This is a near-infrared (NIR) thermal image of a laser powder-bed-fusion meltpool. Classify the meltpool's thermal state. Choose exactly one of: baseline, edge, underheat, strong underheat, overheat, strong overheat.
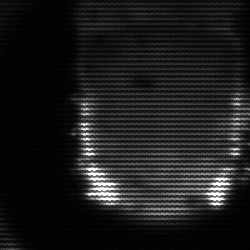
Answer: baseline